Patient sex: F
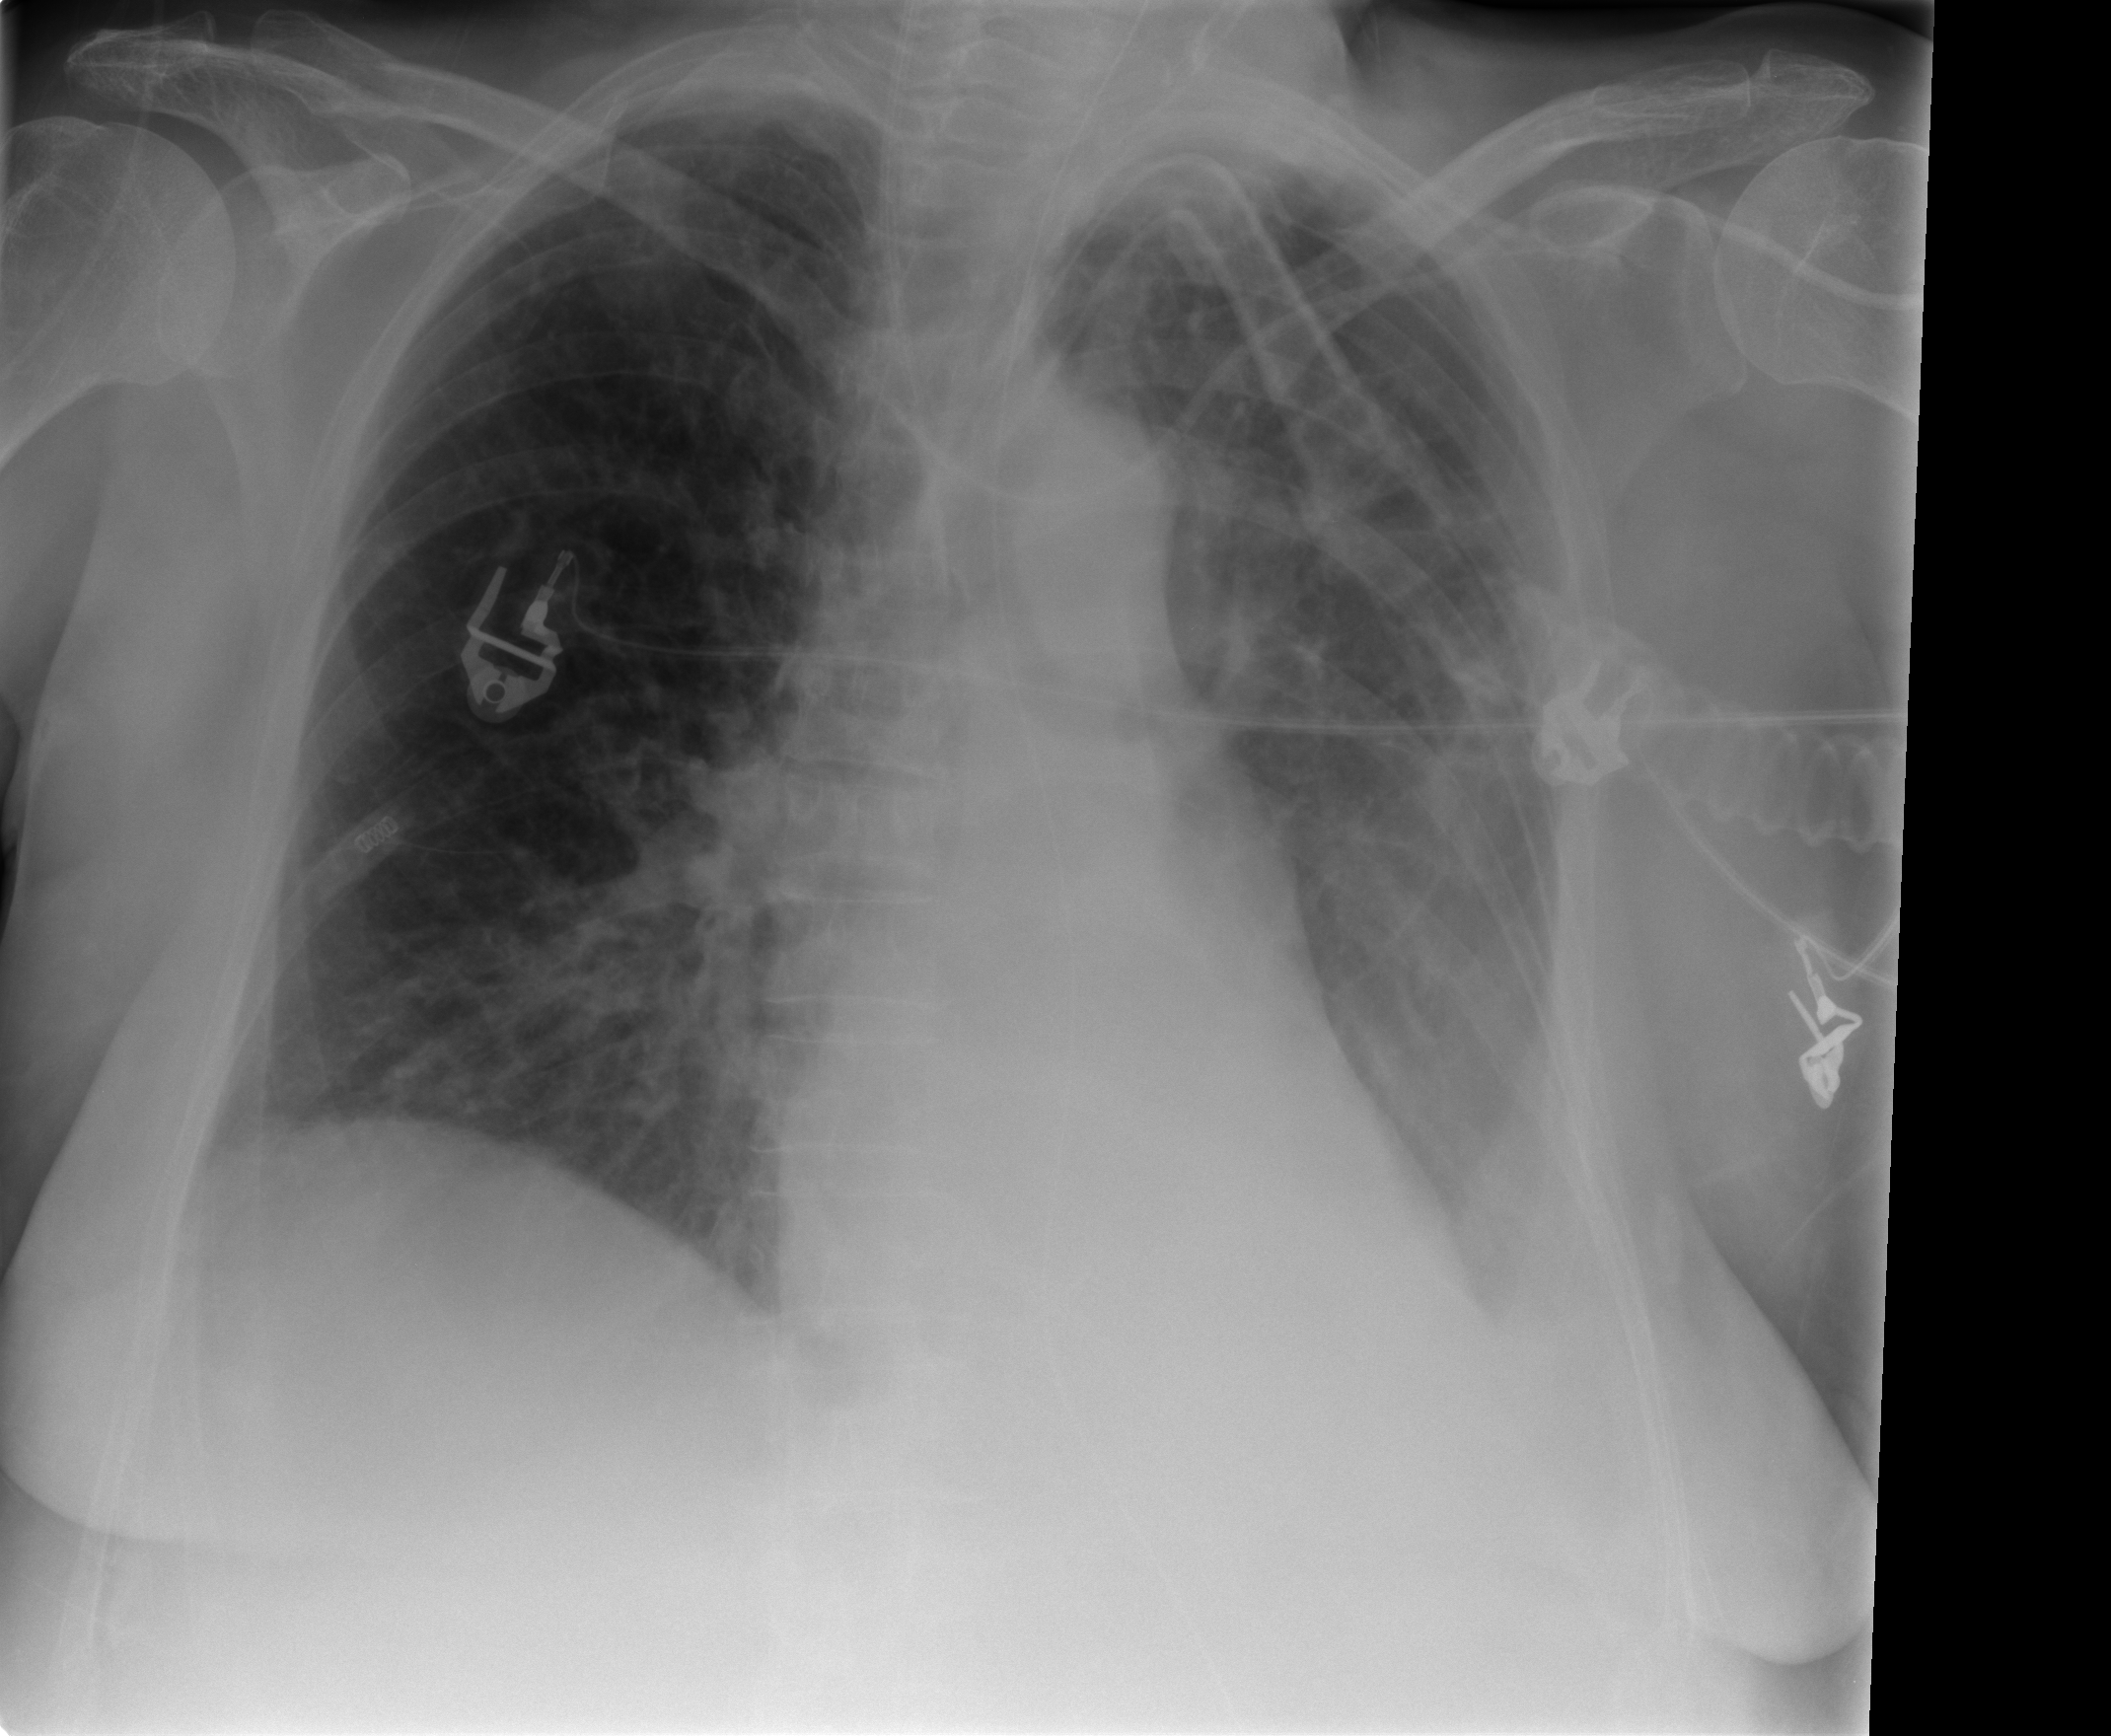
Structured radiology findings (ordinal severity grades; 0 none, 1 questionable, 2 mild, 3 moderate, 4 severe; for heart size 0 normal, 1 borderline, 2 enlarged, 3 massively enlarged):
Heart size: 0
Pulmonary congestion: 1
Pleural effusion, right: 0
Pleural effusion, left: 2
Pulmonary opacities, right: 2
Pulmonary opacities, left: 1
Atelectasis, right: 2
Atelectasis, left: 2